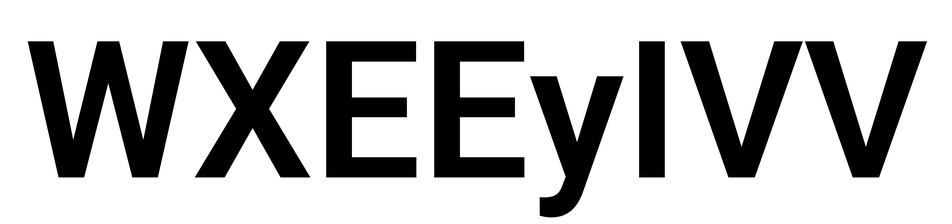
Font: Roboto_SemiBold